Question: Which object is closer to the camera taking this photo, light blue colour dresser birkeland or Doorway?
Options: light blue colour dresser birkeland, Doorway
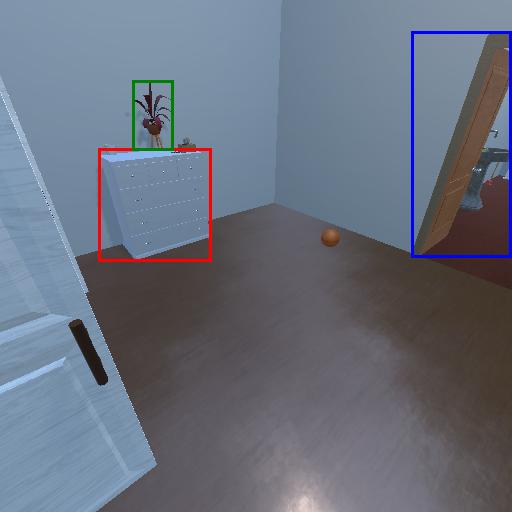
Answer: light blue colour dresser birkeland